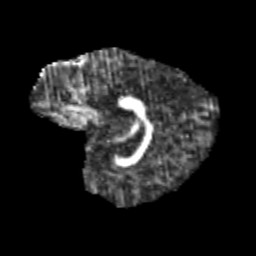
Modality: FA
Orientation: sagittal
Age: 11
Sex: male
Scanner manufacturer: siemens
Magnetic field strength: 3 T
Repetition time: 3.8 s
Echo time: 0.07 s